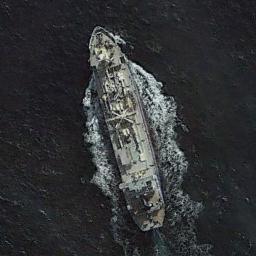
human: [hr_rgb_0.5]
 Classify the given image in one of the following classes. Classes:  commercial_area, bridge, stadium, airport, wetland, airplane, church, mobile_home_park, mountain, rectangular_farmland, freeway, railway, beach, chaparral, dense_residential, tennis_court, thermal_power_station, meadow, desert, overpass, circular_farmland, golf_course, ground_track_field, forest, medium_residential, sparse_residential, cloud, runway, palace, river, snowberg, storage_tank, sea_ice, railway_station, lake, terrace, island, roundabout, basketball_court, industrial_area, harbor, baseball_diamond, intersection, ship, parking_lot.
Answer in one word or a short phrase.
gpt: ship